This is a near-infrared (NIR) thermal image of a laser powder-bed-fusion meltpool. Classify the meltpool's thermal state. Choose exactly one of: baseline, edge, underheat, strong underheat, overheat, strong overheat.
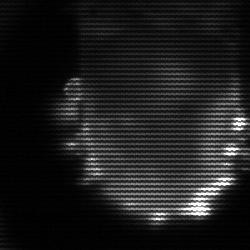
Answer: baseline